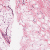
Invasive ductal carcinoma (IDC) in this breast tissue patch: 0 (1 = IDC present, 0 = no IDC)